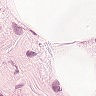
Metastatic tissue present: no